Current action and preconditions to check: trajectory_clear

Your task: For each precondition in the list above, predict whether it will hold at this action.

Consider the current scene as observed from the mobile robot's camera, and analyze the predicted future states of all dynamic agents (e.g., people, animals, vehicles, or any moving entities) within the NEXT SECOND.

IMPORTANT: Only answer "very likely" if you are absolutely certain—based on strong, clear evidence—that a dynamic agent will violate the precondition in the predicted future state. Do NOT answer "very likely" for unlikely, ambiguous, or low-probability risks.

Ask yourself for each precondition: Is there a high probability, with clear and convincing evidence, that the predicted future states of any dynamic agent will interfere with the predicted future state of the currently executing action within the NEXT SECOND, causing that precondition to fail?

Assess the risk level based on these predictions. Use "likely" or "very likely" if motions create a clear risk of interference.

Use "neutral" or "improbable" if agents are nearby but their predicted paths are clearly diverging or non-conflicting.

Failure Risk Categories: "very improbable", "improbable", "neutral", "likely", "very likely"

Answer Format: Output ONLY the probability_of_failure value from these categories: "very improbable", "improbable", "neutral", "likely", "very likely"

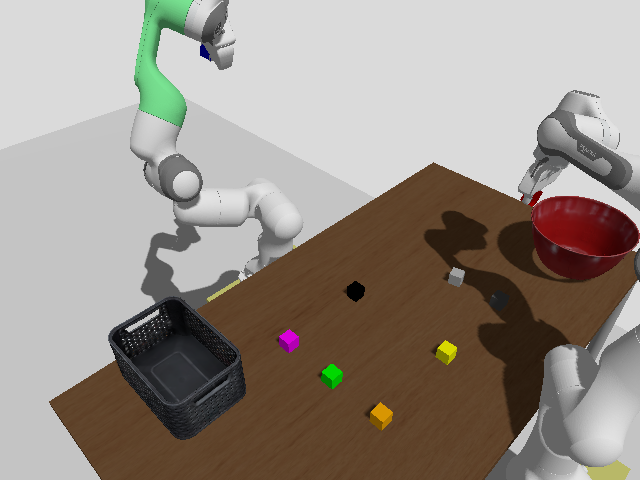

Answer: very improbable